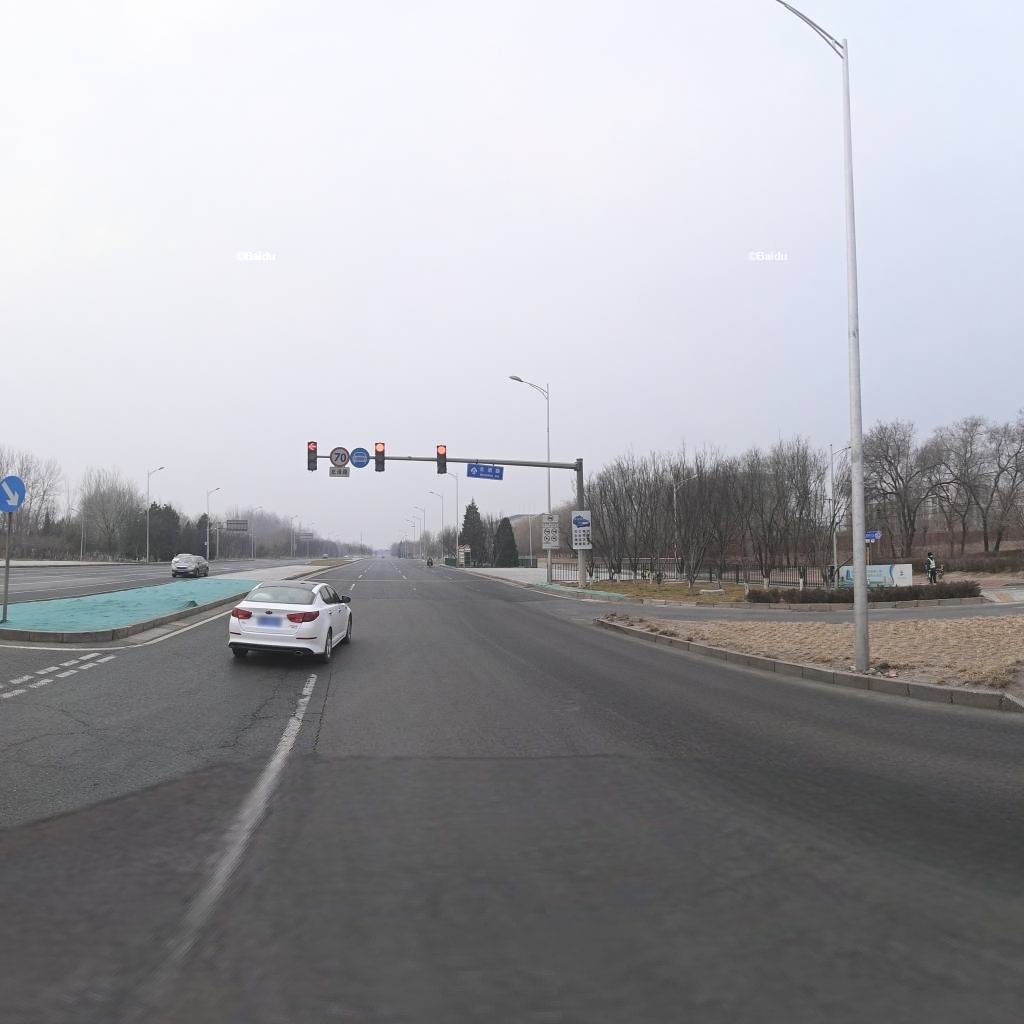
Region: Haidian
Road damage annotations: longitudinal crack, alligator crack, transverse crack, transverse crack